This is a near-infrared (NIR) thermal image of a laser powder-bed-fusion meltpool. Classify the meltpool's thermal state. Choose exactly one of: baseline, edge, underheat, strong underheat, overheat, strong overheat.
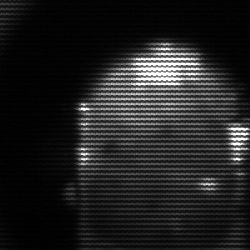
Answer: baseline